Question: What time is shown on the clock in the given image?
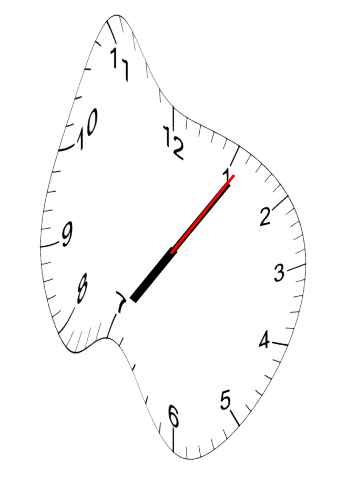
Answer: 07:06:06